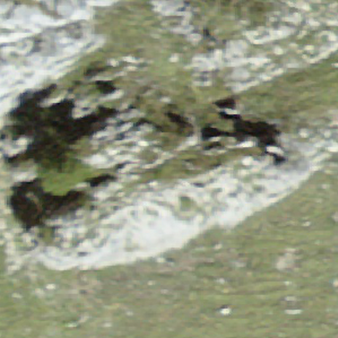
Label: other